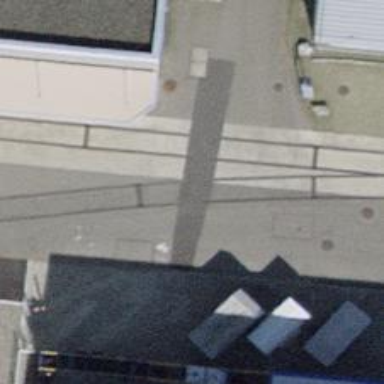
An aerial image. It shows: Railway level crossing.